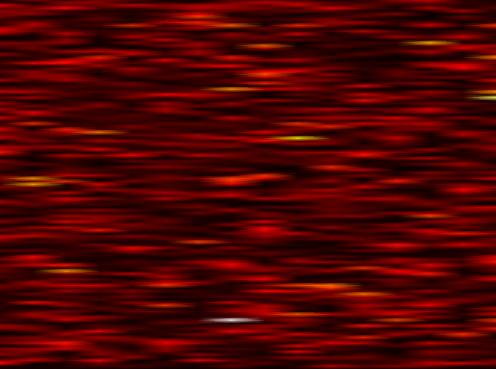
Label: FOFDM